Question: I am facing this strange issue.
The 'bing map' does not display on my page where as all the controls even 'pushpins' displays properly.
I googled a lot and same the functionality is working great in my other project(s)

I suspect that something is wrong with the reference to the dev.virtualearth.net, Or I am missing something
Here is my code:
ASCX (is inside the content place holder of dynamically generated aspx):
'''
<script charset="UTF-8" type="text/javascript" src="http://ecn.dev.virtualearth.net/mapcontrol/mapcontrol.ashx?v=6.2&mkt=de-de">
</script>
<div>
.
.
.
<div id="bigMapContainer">
<div id="eventMap">
</div>
</div>
</div>
'''
Code behind:
'''
string script = @"
function GetVEMap() {
map = new VEMap('eventMap');
map.SetDashboardSize(VEDashboardSize.Small);
map.LoadMap();
DisplayEventsOnMap();
}
function DisplayEventsOnMap() {
var eventMapLayer = new VEShapeLayer();
eventMapLayer.Id = 'eventMapLayer';
var points = null;
.
.
.
//Code to get the data for pin display etc
.
.
map.AddShapeLayer(eventMapLayer);
map.SetMapView(eventMapLayer.GetBoundingRectangle());
map.SetZoomLevel(15);
});
}
$(window).load(function() {
GetVEMap();
}
);";
ScriptManager.RegisterStartupScript(this, typeof(Page), "MapDisplay", script, true);
'''
CSS:
'''
#bigMapContainer {display: block;}
#eventMap { position: absolute; width: 550px height: 500px; }
'''
I have added some references on the master pages which are not related to the map with my map implementation(?)
'''
<script type="text/javascript" src="/js/modernizr-2.0.6.min.js"></script>
<script type="text/javascript" src="http://ajax.aspnetcdn.com/ajax/jQuery/jquery-1.8.2.min.js"></script>
<script type="text/javascript" src="/js/script.js"></script>
<script type="text/javascript" src="/js/superfish.js"></script>
<script type="text/javascript" src="/js/jquery.flexslider-min.js"></script>
<script type="text/javascript" src="/js/jquery.ui.totop.js"></script>
<script type="text/javascript" src="/js/jquery.easing.1.3.js"></script>
<script type="text/javascript" src="/js/jquery.responsivemenu.js"></script>
<script type="text/javascript" src="/js/client.js"></script>
<script type="text/javascript" src="/js/jquery-ui.js"></script>
'''
Help is very much appreciated.
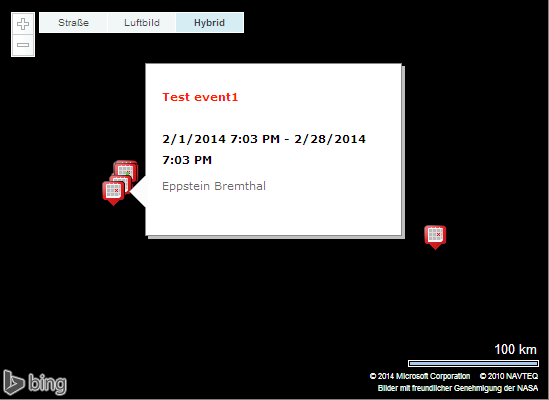
Answer: After a huge reserach I found that the issue was with the css. Thanks @rbrunditt for help
'mapcontrol.css' inside <URL> have a class for the map container- '.MSVE_Map' which have the attribute 'position:absolute' which was making the tiles display out of the screen.
I have overridden the class to 'position:relative' which actually solved the issue..